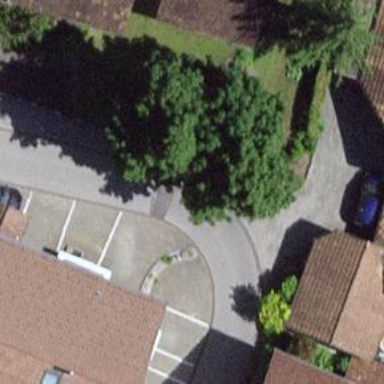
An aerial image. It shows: Residential road with asphalt surface.